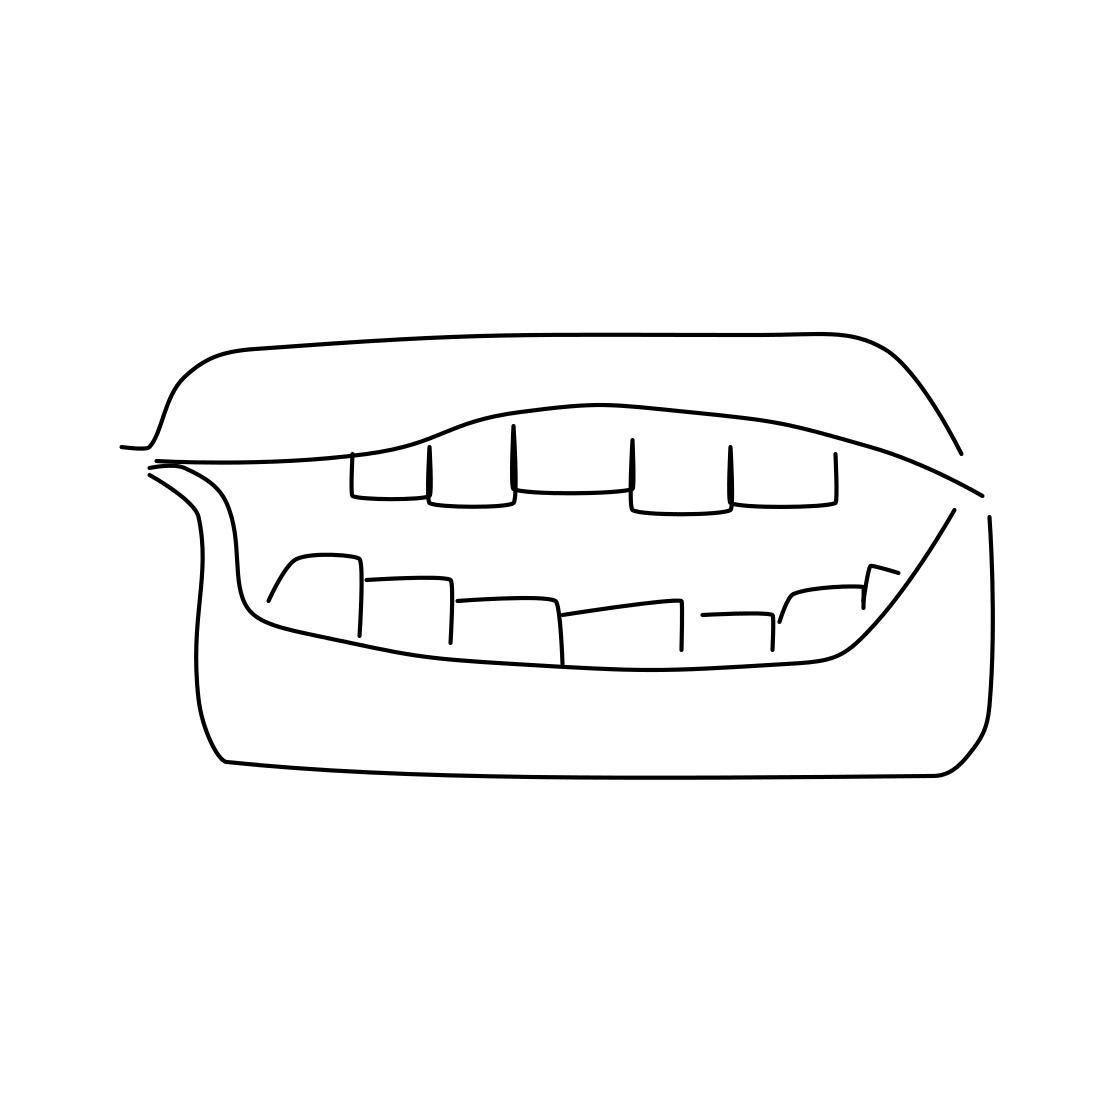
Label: mouth